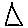
Label: triangle